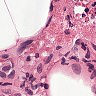
Metastatic tissue present: no